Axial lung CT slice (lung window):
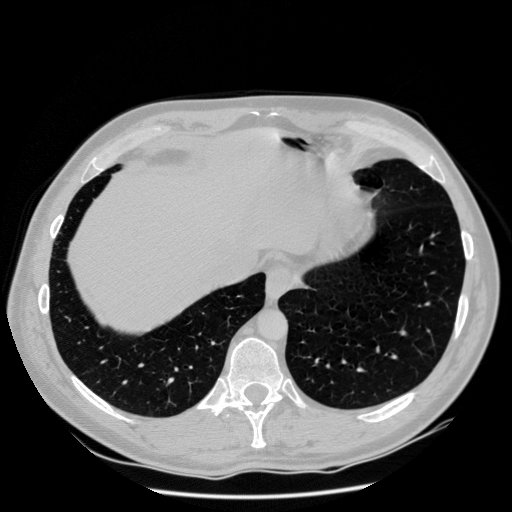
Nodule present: no